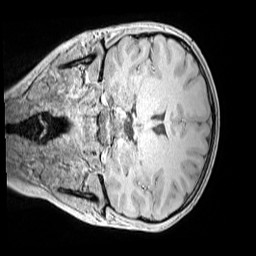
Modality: MP2RAGE
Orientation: coronal
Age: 11
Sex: female
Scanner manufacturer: siemens
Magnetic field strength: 3 T
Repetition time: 4 s
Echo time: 0.00299 s